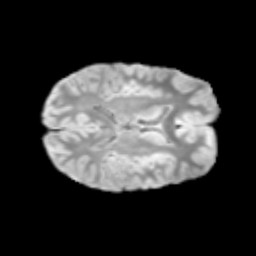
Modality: T2w
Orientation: axial
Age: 11
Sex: male
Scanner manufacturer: siemens
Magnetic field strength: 3 T
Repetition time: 3.8 s
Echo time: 0.07 s